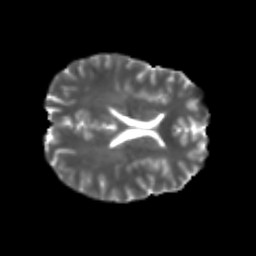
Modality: T2w
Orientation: axial
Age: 21
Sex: female
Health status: healthy
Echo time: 0.074 s